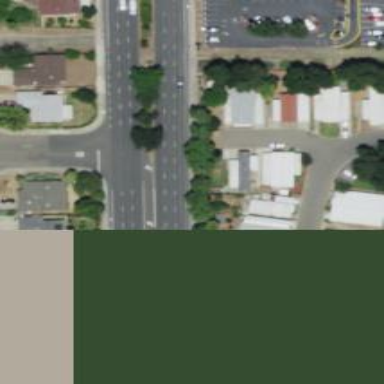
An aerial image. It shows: Asphalt road with secondary link designation.